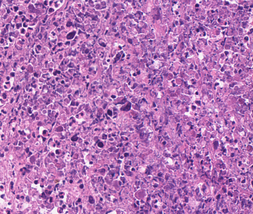
Tumor epithelial tissue: yes
Tumor-associated stroma tissue: no
Normal tissue: no